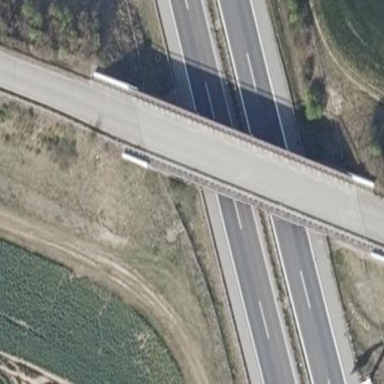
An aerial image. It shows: Man-made bridge.